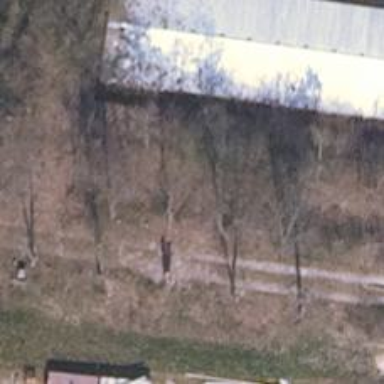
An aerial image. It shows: Abandoned railway with electrified contact line.